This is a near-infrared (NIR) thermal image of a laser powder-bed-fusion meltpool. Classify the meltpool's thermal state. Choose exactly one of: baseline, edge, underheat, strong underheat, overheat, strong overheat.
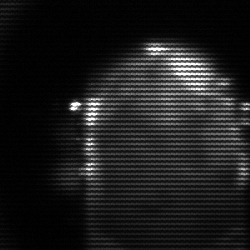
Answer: baseline